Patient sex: F
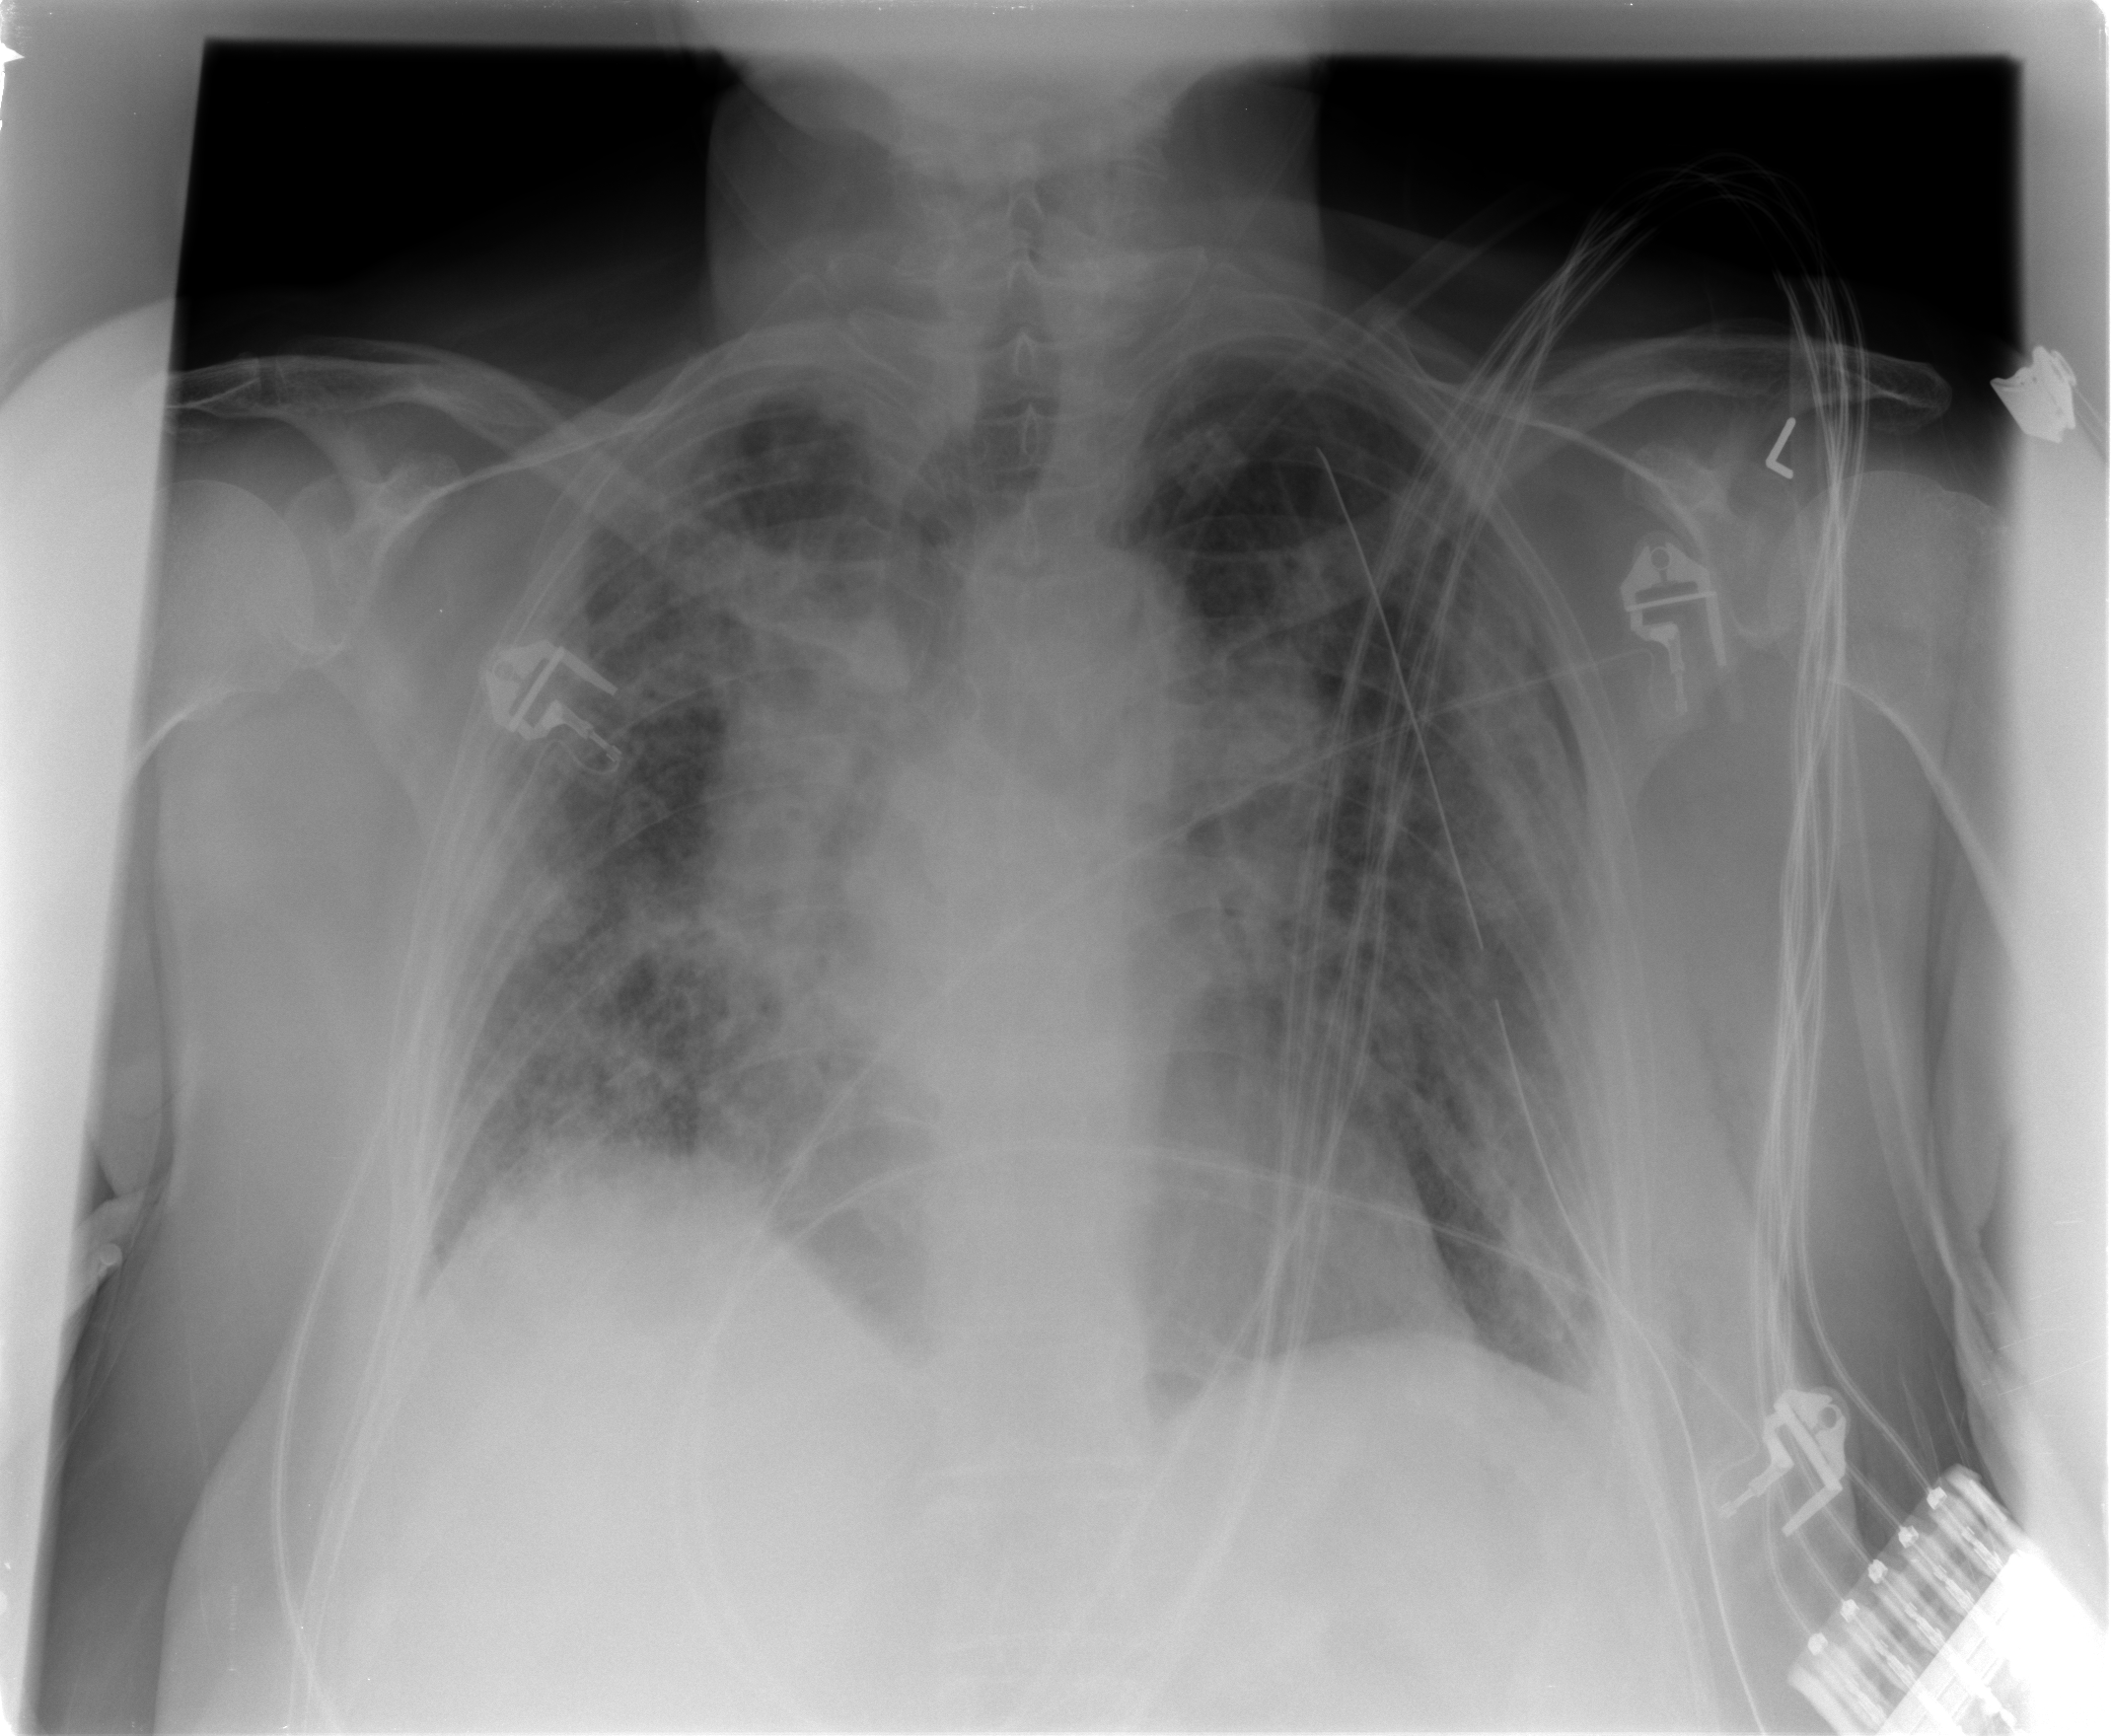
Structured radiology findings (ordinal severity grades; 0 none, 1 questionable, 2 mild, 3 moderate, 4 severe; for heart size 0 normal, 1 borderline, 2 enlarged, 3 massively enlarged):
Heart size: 2
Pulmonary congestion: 1
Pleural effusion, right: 0
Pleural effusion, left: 0
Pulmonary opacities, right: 0
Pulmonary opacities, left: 0
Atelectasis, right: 2
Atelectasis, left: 2